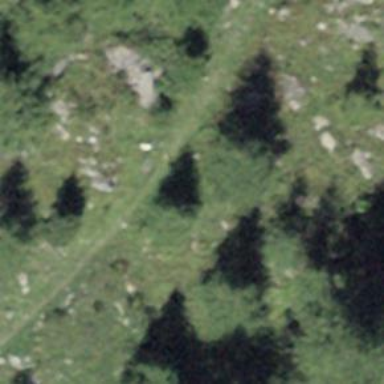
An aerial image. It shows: Path.